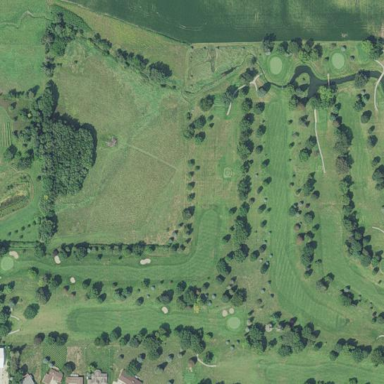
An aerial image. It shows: Golf course surrounded by greenery.